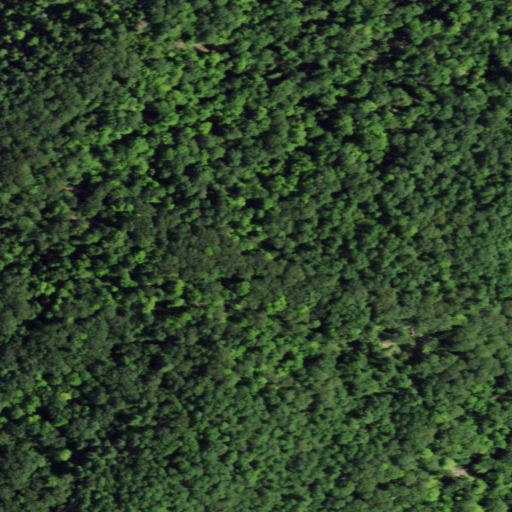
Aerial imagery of mountain in New York named Sprig Mountain containing evergreen forest, deciduous forest, mixed forest, and shrub